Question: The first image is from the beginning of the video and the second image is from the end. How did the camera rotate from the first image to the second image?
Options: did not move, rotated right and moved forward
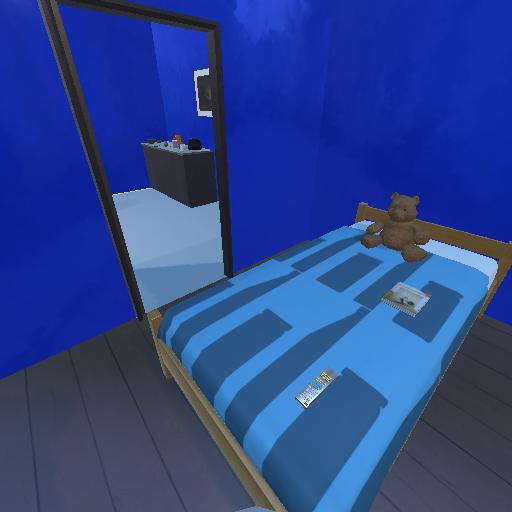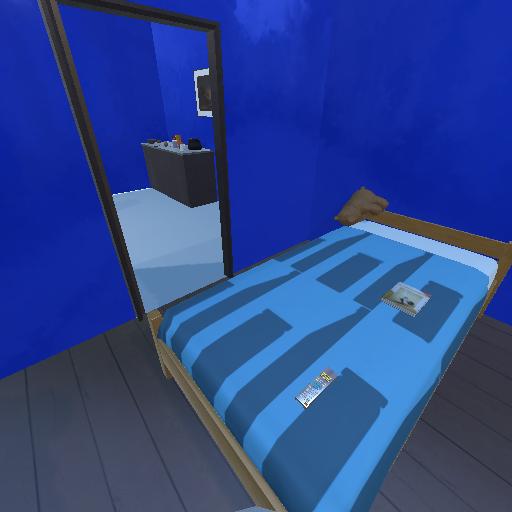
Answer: did not move